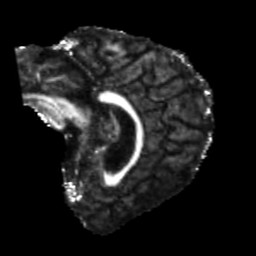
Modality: FA
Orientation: sagittal
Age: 53
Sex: male
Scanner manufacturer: siemens
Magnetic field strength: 3 T
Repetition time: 5.25 s
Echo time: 0.08 s